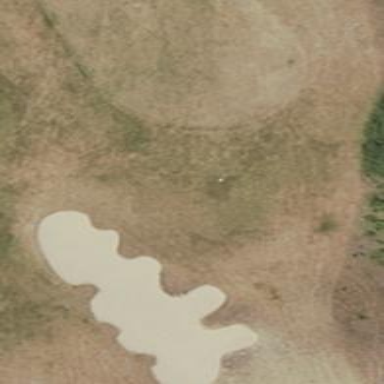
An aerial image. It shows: Bunker on golf course.